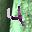
Label: 4